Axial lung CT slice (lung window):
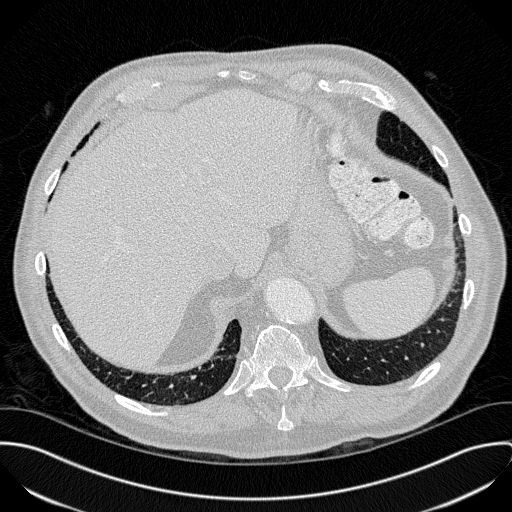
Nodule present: no